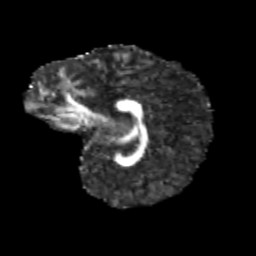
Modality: FA
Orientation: sagittal
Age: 10
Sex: female
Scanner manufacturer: siemens
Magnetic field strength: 3 T
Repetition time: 3.8 s
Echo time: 0.07 s